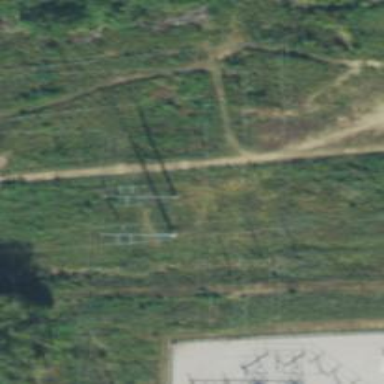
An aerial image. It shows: Power tower.